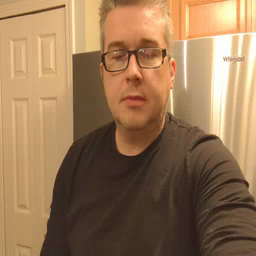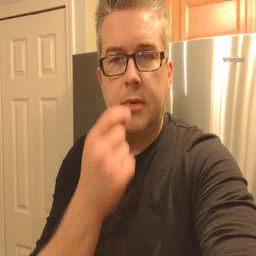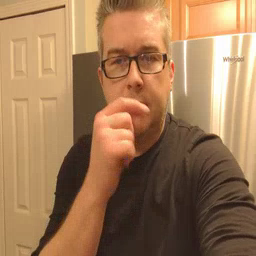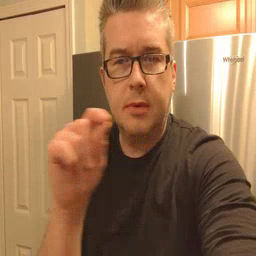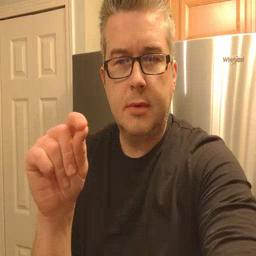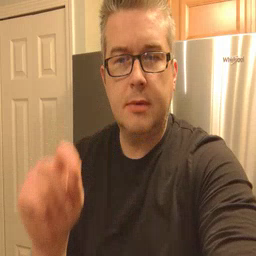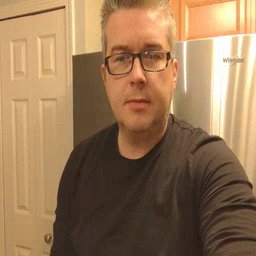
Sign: pencil